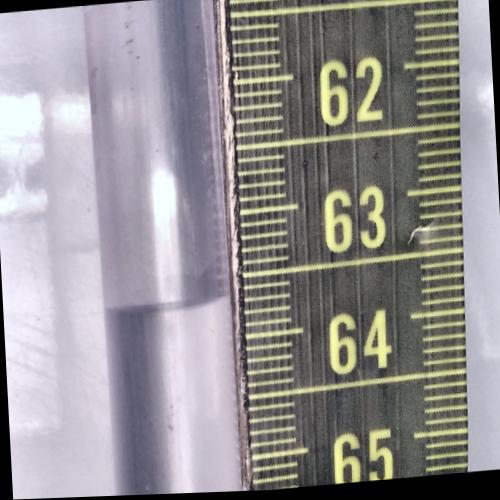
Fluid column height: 63.7 cm